Question: I am about to write a script that generates graphviz/dot graphs with the following two characteristics:
1. All except one node have excactly one parent node (so, it's a tree).
2. If two or more node share the sampe parent node, they themselves are in a specific order.
With these characteristics, I'd like my resulting (that is dot-generated graph) to look like so:
1. No edges should cross
2. Nodes with the same parent should have the same distance from the graphs top border.
3. Nodes with the same parent should be drawn from left to right according to their ordering
However, I can't make dot behave the way I'd like. Here's a dot file to demonstrate my problem:
'''
digraph G {
node [shape=plaintext fontname="Arial"];
0 [label="zero" ];
1 [label="one" ];
2 [label="two" ];
3 [label="three" ];
4 [label="four" ];
5 [label="five" ];
6 [label="six" ];
7 [label="seven" ];
8 [label="eight" ];
9 [label="nine" ];
10 [label="ten" ];
11 [label="eleven" ];
12 [label="twelve" ];
13 [label="thirteen" ];
14 [label="fourteen" ];
15 [label="fivteen" ];
16 [label="sixteen" ];
17 [label="seventeen" ];
18 [label="eighteen" ];
19 [label="nineteen" ];
20 [label="twenty" ];
21 [label="twenty-one"];
22 [label="twenty-two"];
0 -> 1 [arrowhead=none];
1 -> 2 [arrowhead=none];
2 -> 7 [arrowhead=none];
7 -> 8 [arrowhead=none];
8 -> 9 [arrowhead=none];
8 -> 10 [arrowhead=none];
9 -> 10 [color="#aaaaaa" constraint=false];
10 -> 11 [arrowhead=none];
10 -> 12 [arrowhead=none];
11 -> 12 [color="#aaaaaa" constraint=false];
7 -> 13 [arrowhead=none];
8 -> 13 [color="#aaaaaa" constraint=false];
13 -> 14 [arrowhead=none];
7 -> 15 [arrowhead=none];
13 -> 15 [color="#aaaaaa" constraint=false];
15 -> 16 [arrowhead=none];
15 -> 17 [arrowhead=none];
16 -> 17 [color="#aaaaaa" constraint=false];
2 -> 3 [arrowhead=none];
7 -> 3 [color="#aaaaaa" constraint=false];
3 -> 4 [arrowhead=none];
2 -> 5 [arrowhead=none];
3 -> 5 [color="#aaaaaa" constraint=false];
5 -> 6 [arrowhead=none];
2 -> 18 [arrowhead=none];
5 -> 18 [color="#aaaaaa" constraint=false];
18 -> 19 [arrowhead=none];
19 -> 20 [arrowhead=none];
19 -> 21 [arrowhead=none];
20 -> 21 [color="#aaaaaa" constraint=false];
18 -> 22 [arrowhead=none];
19 -> 22 [color="#aaaaaa" constraint=false];
}
'''
results in

Note, the ordering between siblings is indicated by the grey edges (arrows).
So, for example, I am happy with the siblings, since they are drawn from left to right in their correct order (as indicated by the arrows).
But I am unhappy with the siblings because their edges cross other edges and because their ordering is not from left to right, as I'd like.
Also, , and are in the wrong direction.
I am aware that I could probably get to a picture as I want I used additional (invisible) edges and the 'weight' attribute and possibly even more features. But as the graphs (and there are many of those) are generated by a script, I can't do that manually.
So, is there a way to achieve what I want?
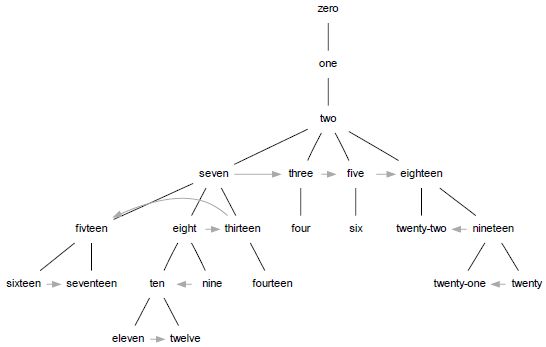
Answer: In this case it's actually very simple: The order of appearance of the nodes in the script does matter. In your script they appear from node 0 to node 22 and are layed out to respect this as much as possible. However, they should appear in the order you added the edges (0,1,2,7,3,5,18, ...). Therefore the simplest solution is to , and you'll get:

No weights, no invisible edges and no invisible nodes.